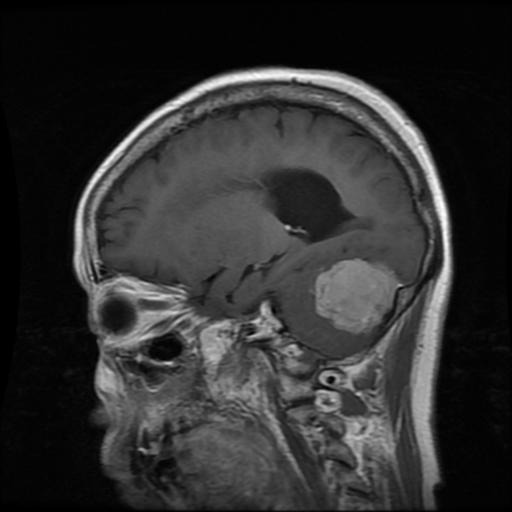
Label: meningioma